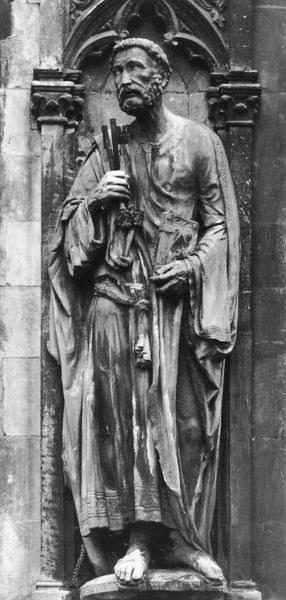
Titel: Hl. Petrus
Künstler: Il Vecchietta
Standort: Siena, Loggia della Mercanzia (EU - I - Toskana)
Schlagwörter: hand, kopf, säulen, blick, bart, sockel, stein, gewand, gotik, skulptur, bogen, füsse, kordel, sandalen, knochen, nische, buch, seil, barfuß, kapitelle, stäbe, gotisch, heiliger, konsole, schlüssel, masswerk, isch